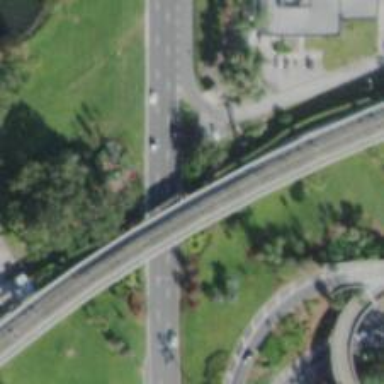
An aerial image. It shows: Bridge carrying electrified monorail railway.